Question: I want to build an app that renders events into it's UI but I don't want to create a calendar UI from scratch if I can get something like the Google Calendar javascript API to do it for me.
So, like I am able to add canendar data (events, etc) into my Google Calendar account like this:

..can I also create a calendar UI in my own site with the Google Calendar API that is fed by my iCal feed, thus removing my need to reinvent the calendar markup/css? If so, how?
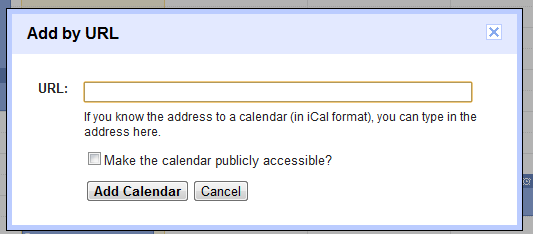
Answer: I don't think you can feed the iCal file to the API and get the UI out the other end ... you can input the iCal into Google and pull it out the normal way, but I don't know how that works with updates made to the iCal file being reflected on your site ...